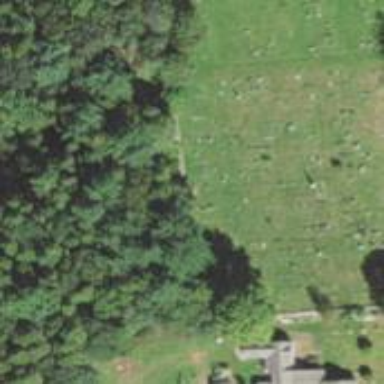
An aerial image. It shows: Cemetery.